Question: I have the following code that makes four subplots in one figure:
'''
f = figure( figsize=(7,7) )
f.add_axes([0.2,0.175,0.75,0.75])
f.subplots_adjust(left=0.15)
f.clf()
ax = f.add_subplot(111)
ax1 = f.add_subplot(221)
ax2 = f.add_subplot(222)
ax3 = f.add_subplot(223)
ax4 = f.add_subplot(224)
ax.xaxis.set_major_formatter( NullFormatter() )
ax.yaxis.set_major_formatter( NullFormatter() )
ax2.xaxis.set_major_formatter( NullFormatter() )
ax2.yaxis.set_major_formatter( NullFormatter() )
ax1.xaxis.set_major_formatter( NullFormatter() )
ax4.yaxis.set_major_formatter( NullFormatter() )
f.subplots_adjust(wspace=0,hspace=0)
ax1.plot(tbins[0:24], mean_yszth1, color='r', label='mean', marker='.', lw=3)
ax2.plot(tbins[0:24], mean_ysz1, color='r', label='mean', marker='.', lw=3)
ax3.plot(tbins[0:24], mean_yszth2, color='r', label='mean', marker='.', lw=3)
ax4.plot(tbins[0:24], mean_ysz2, color='r', label='mean', marker='.', lw=3)
ax1.set_xlim(0,12)
ax1.set_ylim(-0.5,0.5)
ax2.set_xlim(0,12)
ax2.set_ylim(-0.5,0.5)
ax3.set_xlim(0,12)
ax3.set_ylim(-0.5,0.5)
ax4.set_xlim(0,12)
ax4.set_ylim(-0.5,0.5)
ax.set_xlabel(r"$\mathrm{Time\ since\ last\ merger\ (Gyr)}$")
ax.set_ylabel(r"$\mathrm{\Delta Y_{SZ}/Y_{SZ}}$")
'''
The result looks like this:

As you can see, the axis labels overlap with the ticks. I would like to move the common axis labels away from the axes a little. I can't figure out how best to do this.
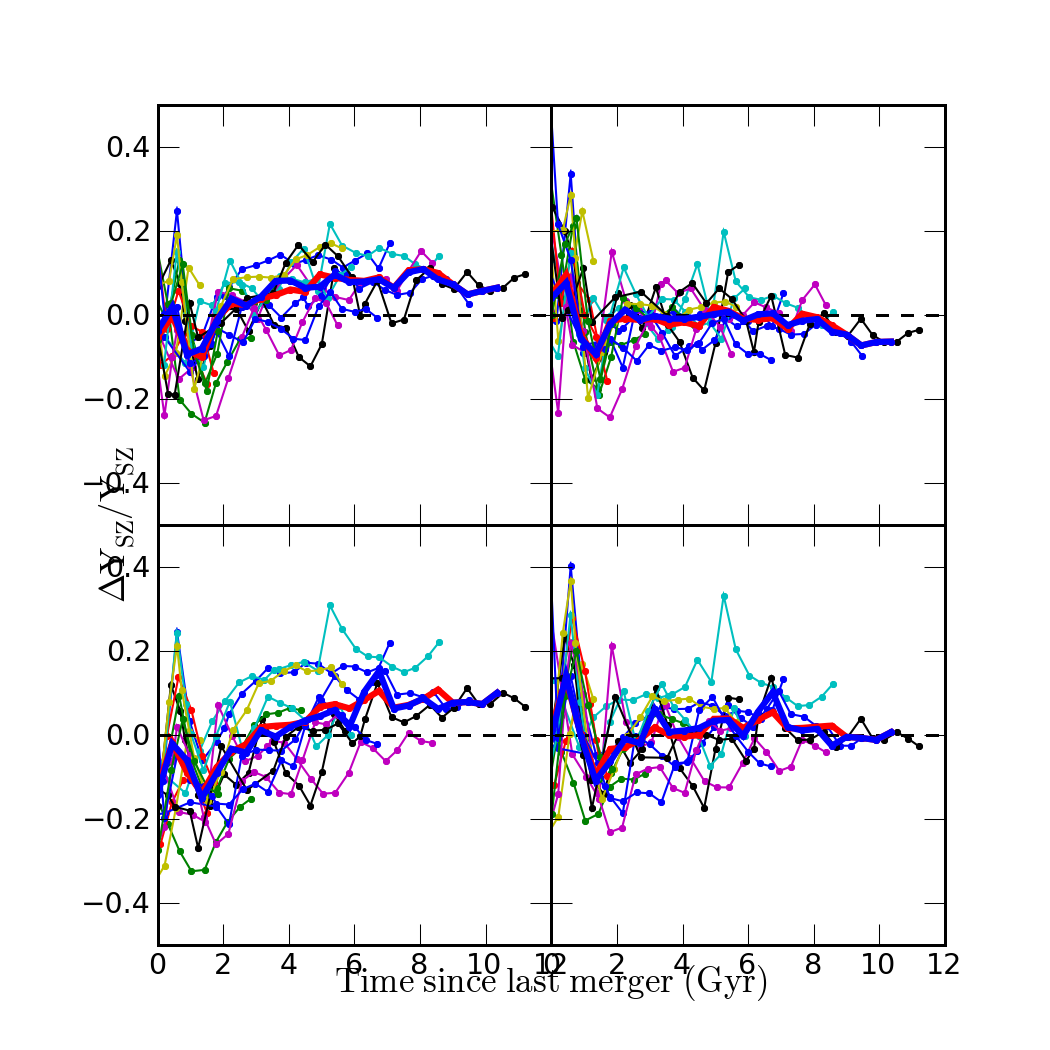
Answer: Use 'labelpad' parameter of 'set_ylabel' and 'set_xlabel' methods:
'''
Definition: ax.set_ylabel(self, ylabel, fontdict=None, labelpad=None, **kwargs)
Docstring:
Call signature::
set_ylabel(ylabel, fontdict=None, labelpad=None, **kwargs)
Set the label for the yaxis
*labelpad* is the spacing in points between the label and the y-axis
'''
This is what I get with labelpad set to 50 (x) and 60 (y). I had to modify manually figure margins as the labels were outside the figure frame when using the default configuration.

From your comments it seems you could be using a very old version of matplotlib. Labelpad parameter has been in matplotlib from many versions ago but the way to of setting it could be different (I do not know for sure).
In the web I found <URL> that point to this usage:
'''
ax.xaxis.LABELPAD = 8 # default is 5
'''
also I have seen it like:
'''
ax.xaxis.labelpad = 8
'''